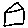
Label: house